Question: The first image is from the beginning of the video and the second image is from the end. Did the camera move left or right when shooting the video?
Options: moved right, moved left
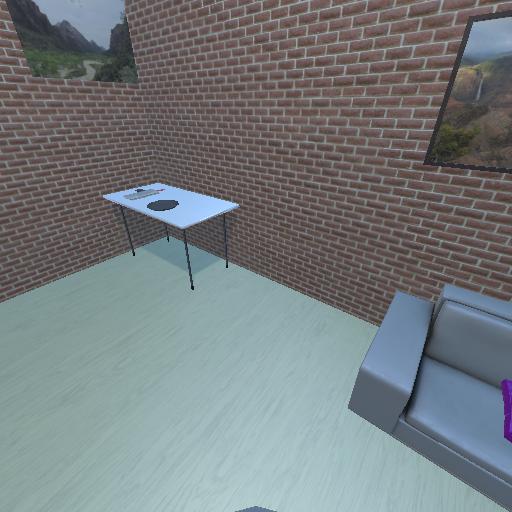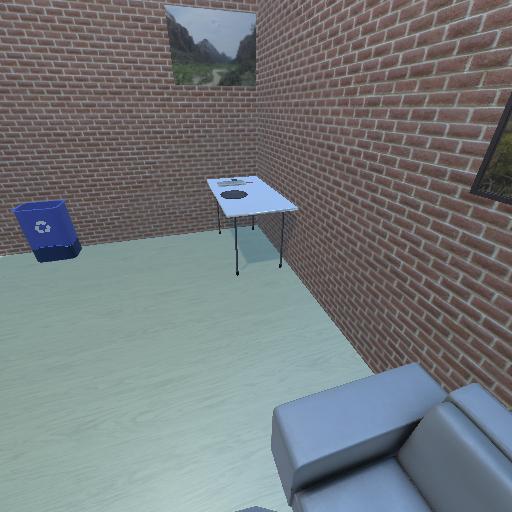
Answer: moved right